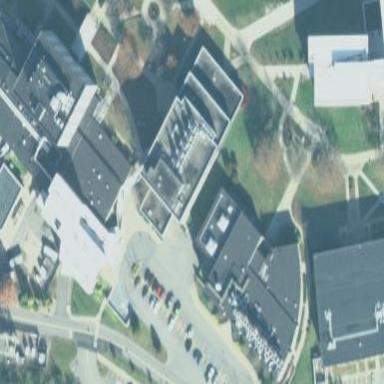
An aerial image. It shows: University building.